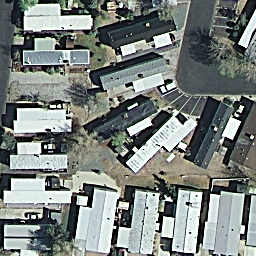
Label: residential